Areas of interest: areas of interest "Xi'an Longmen Tutorial School"
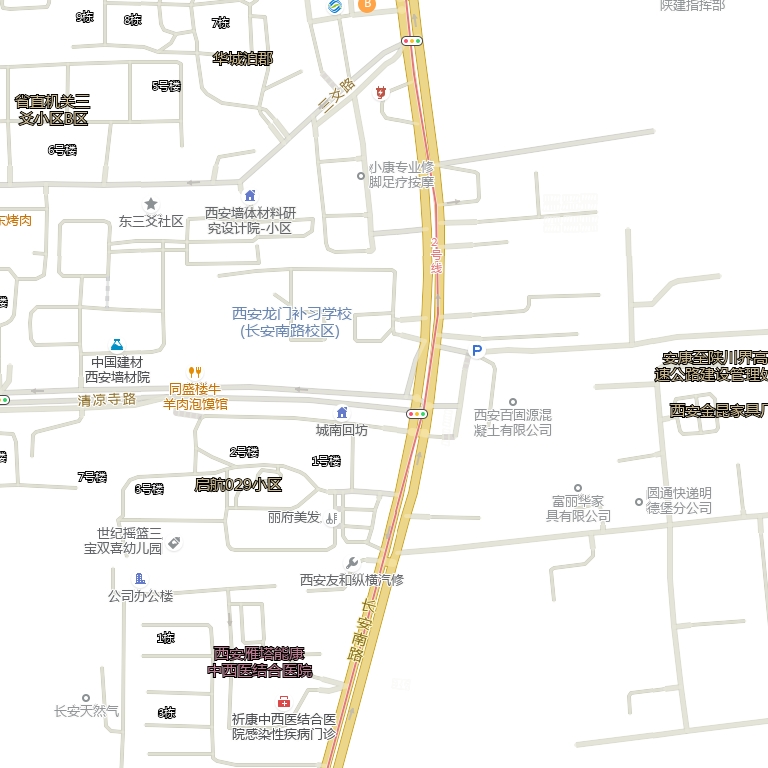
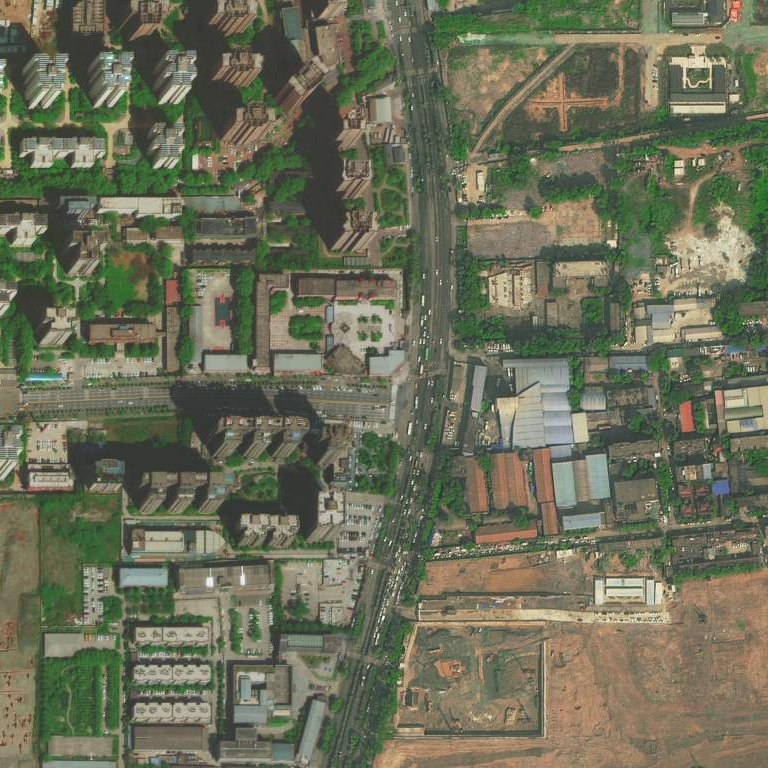